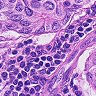
Metastatic tissue present: yes